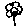
Label: flower